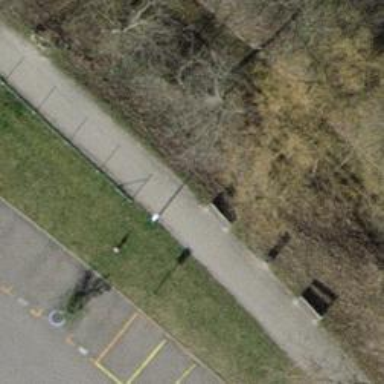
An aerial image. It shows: Brown bench in the vicinity.